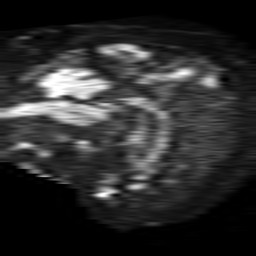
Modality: TRACE
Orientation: sagittal
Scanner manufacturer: philips
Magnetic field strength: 1.5 T
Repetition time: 4.6 s
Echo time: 0.08517 s